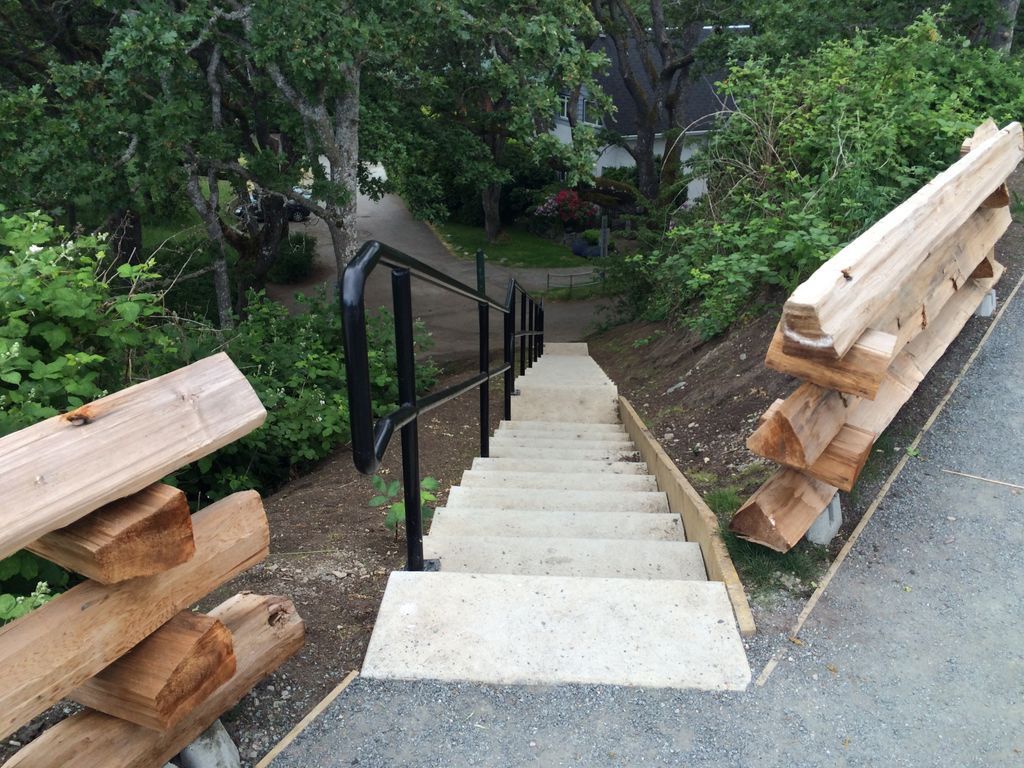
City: victoria